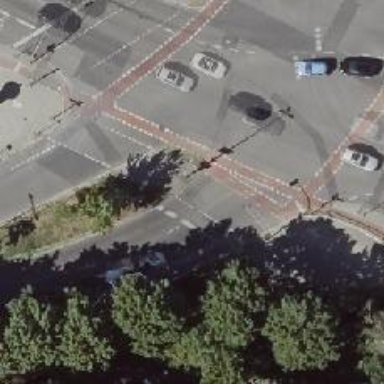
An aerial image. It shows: Road with traffic signals.